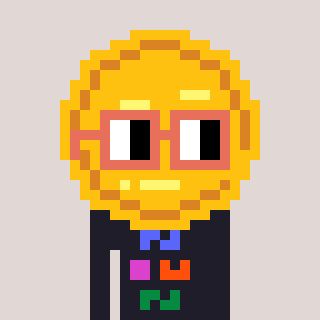
a pixel art character with square orange glasses, a medal-shaped head and a grayscale-colored body on a warm background